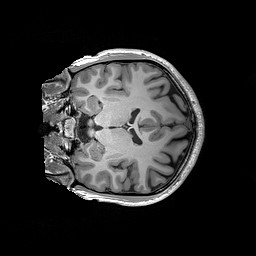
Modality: T1w
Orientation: coronal
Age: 25
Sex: male
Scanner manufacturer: siemens
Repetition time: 2.2 s
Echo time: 0.00244 s